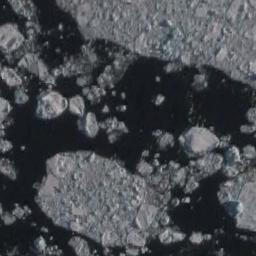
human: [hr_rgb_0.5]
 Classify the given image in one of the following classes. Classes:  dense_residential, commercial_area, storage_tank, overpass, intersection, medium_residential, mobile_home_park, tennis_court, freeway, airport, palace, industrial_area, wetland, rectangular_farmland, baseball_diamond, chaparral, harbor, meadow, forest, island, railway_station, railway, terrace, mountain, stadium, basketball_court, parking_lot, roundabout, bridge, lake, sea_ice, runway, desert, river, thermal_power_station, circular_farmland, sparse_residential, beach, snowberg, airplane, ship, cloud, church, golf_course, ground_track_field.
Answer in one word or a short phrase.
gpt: sea_ice